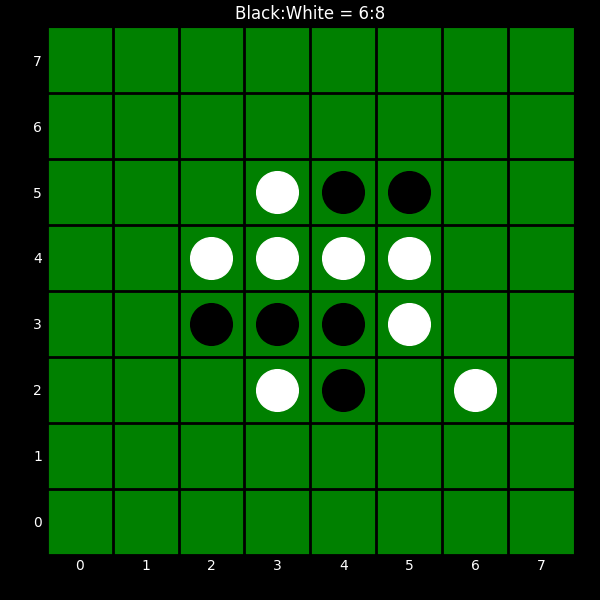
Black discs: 6
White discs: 8